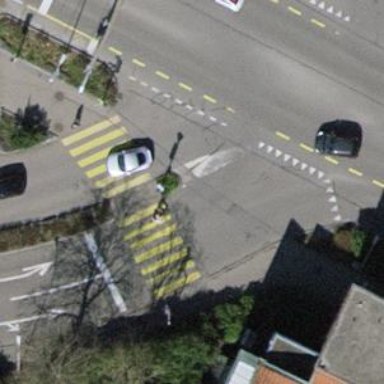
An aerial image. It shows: Traffic calming island.